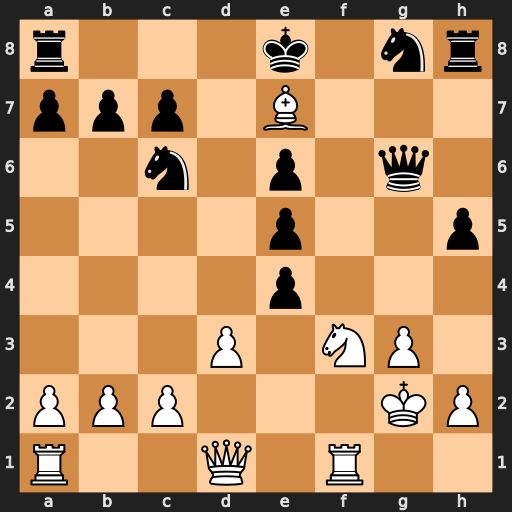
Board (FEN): r3k1nr/ppp1B3/2n1p1q1/4p2p/4p3/3P1NP1/PPP3KP/R2Q1R2
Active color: w
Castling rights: kq
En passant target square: -
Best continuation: Nh4 Qg7 Rf8+ Kxe7 Rxa8